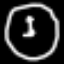
Label: clock